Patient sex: M
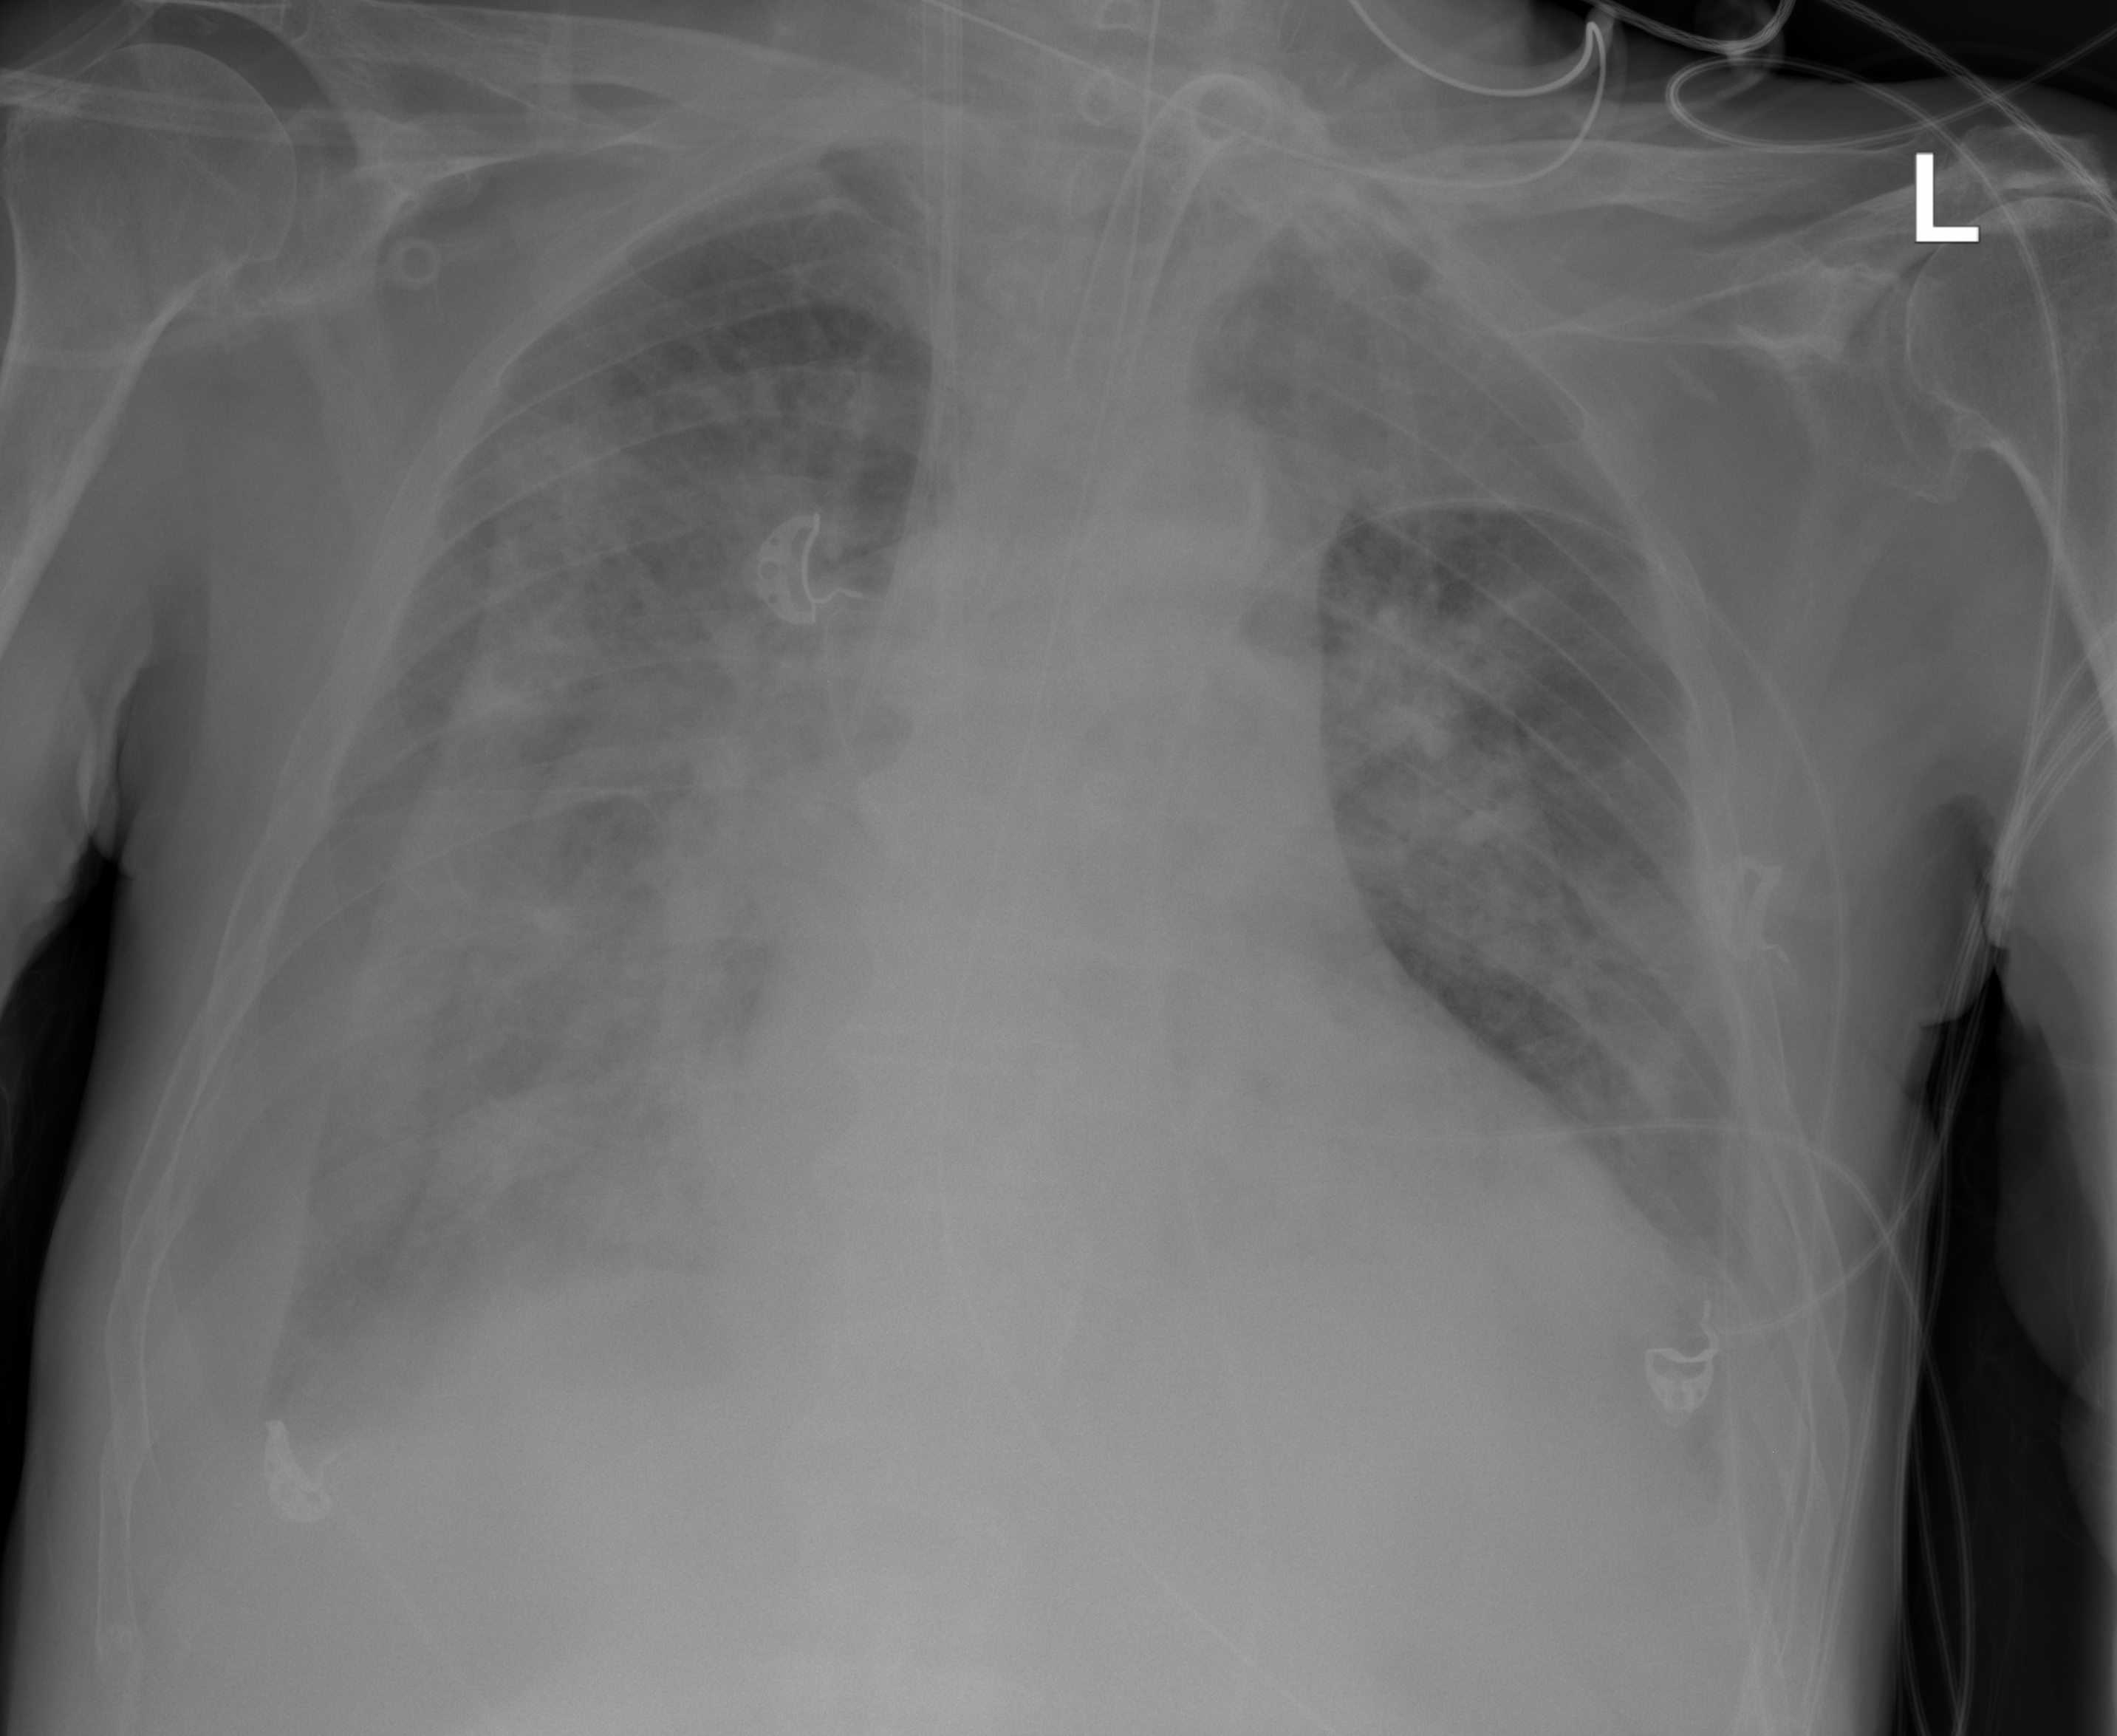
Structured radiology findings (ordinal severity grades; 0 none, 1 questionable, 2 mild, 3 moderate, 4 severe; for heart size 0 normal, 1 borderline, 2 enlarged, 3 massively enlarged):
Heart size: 2
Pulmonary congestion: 3
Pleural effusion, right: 2
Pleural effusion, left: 2
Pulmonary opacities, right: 3
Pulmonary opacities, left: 3
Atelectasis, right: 0
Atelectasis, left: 0